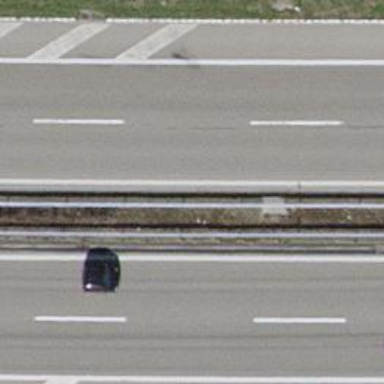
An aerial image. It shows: Asphalt motorway.